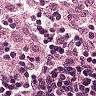
Metastatic tissue present: no